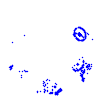
Particle: proton